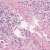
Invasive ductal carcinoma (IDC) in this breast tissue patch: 1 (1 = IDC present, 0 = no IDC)